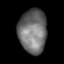
Tissue: lung
Cell type: Others
Senescence score: 0.1472
Nuclear area (px): 1213
Mean DAPI intensity: 111.742